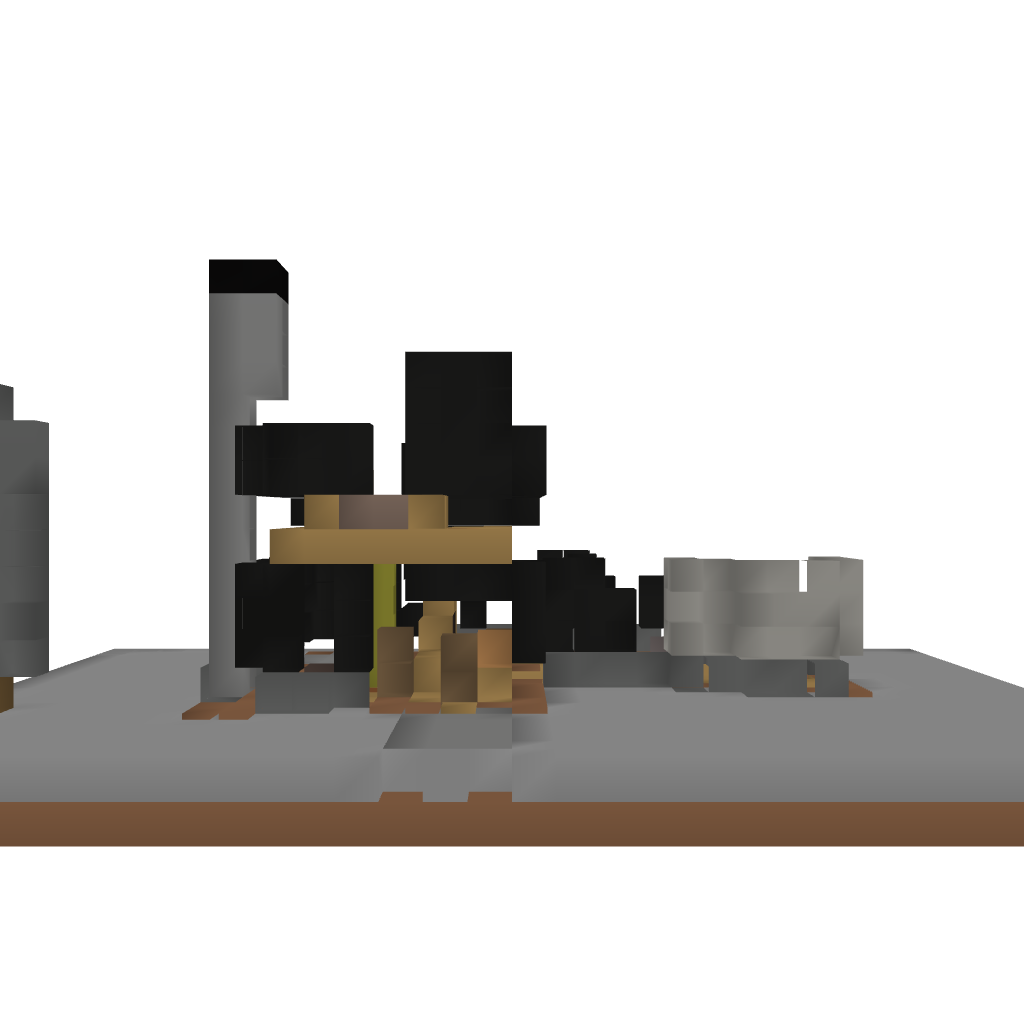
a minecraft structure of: Modern House 3